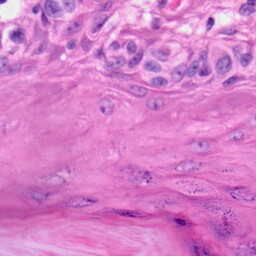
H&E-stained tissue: Skin